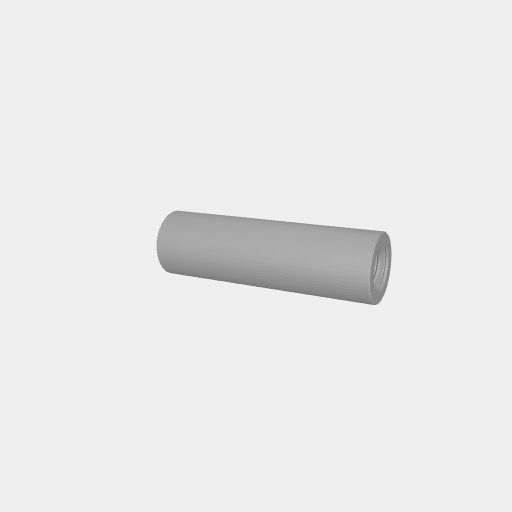
Part: Standoff6OD20